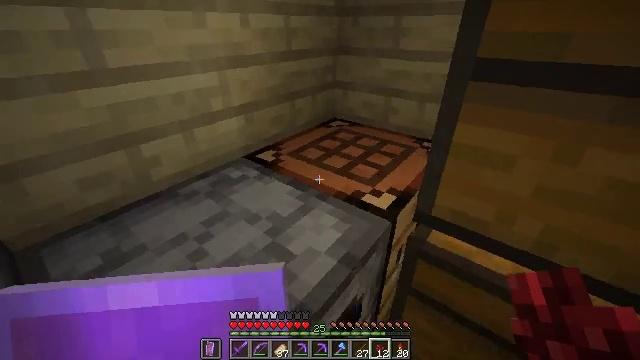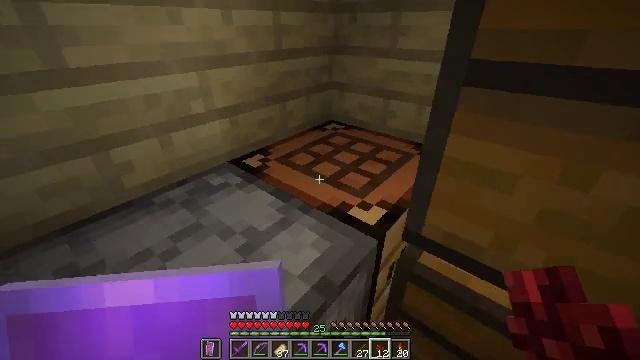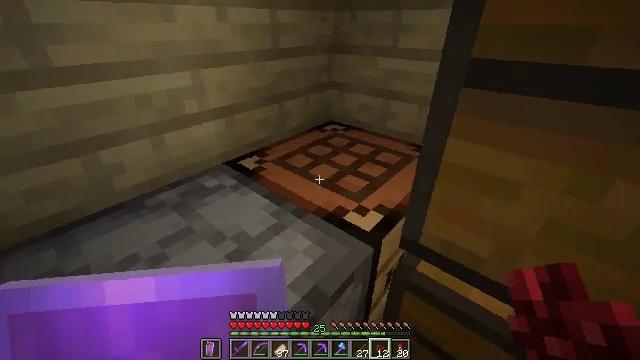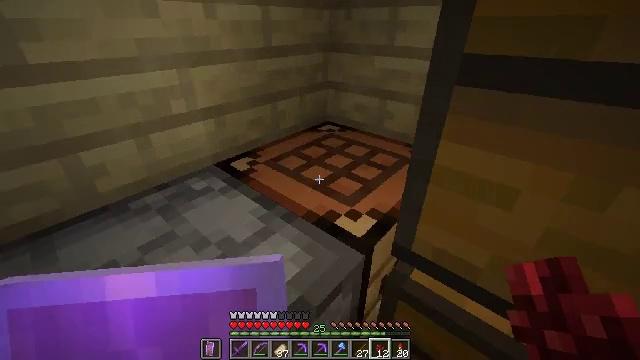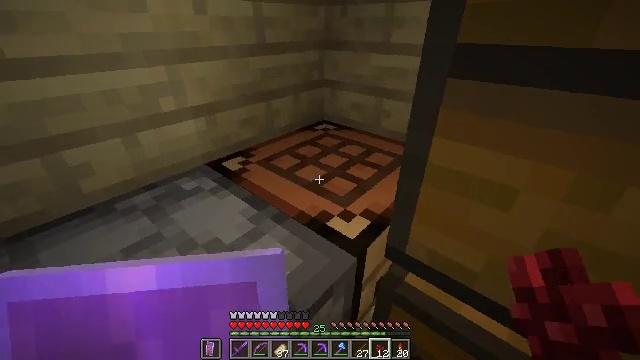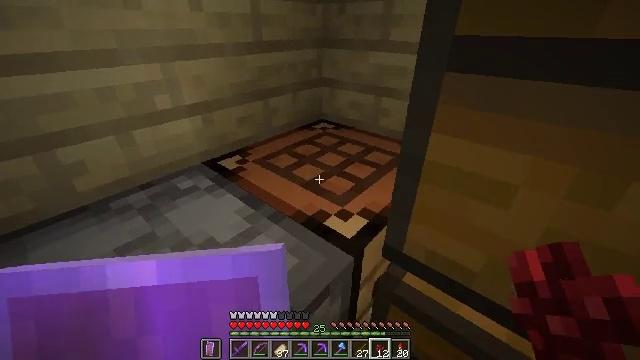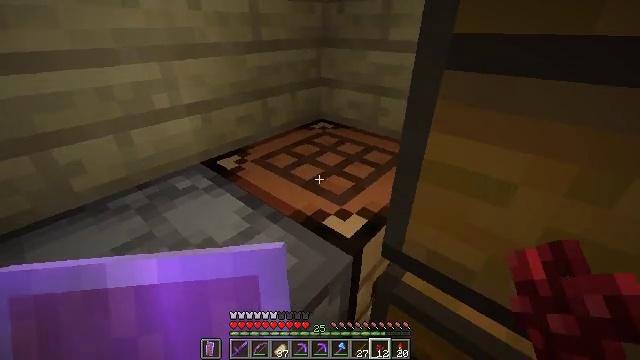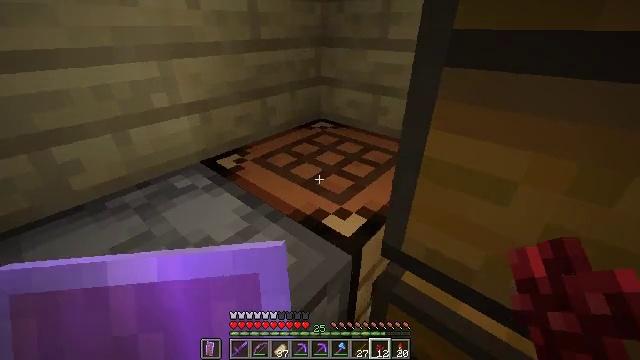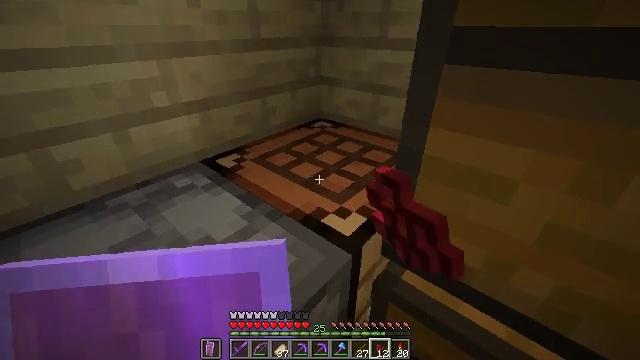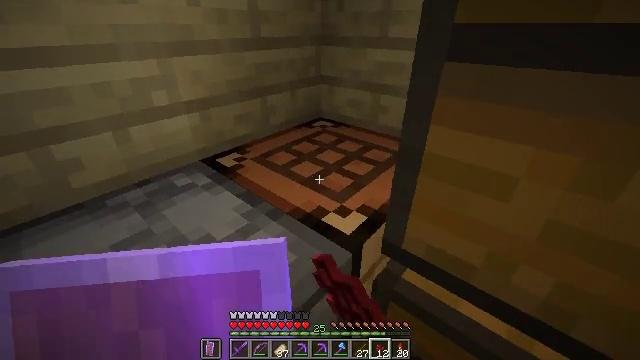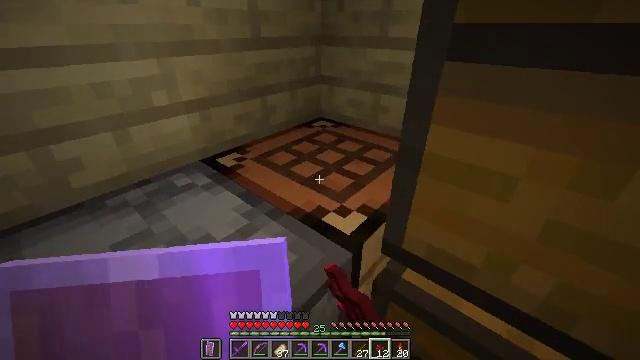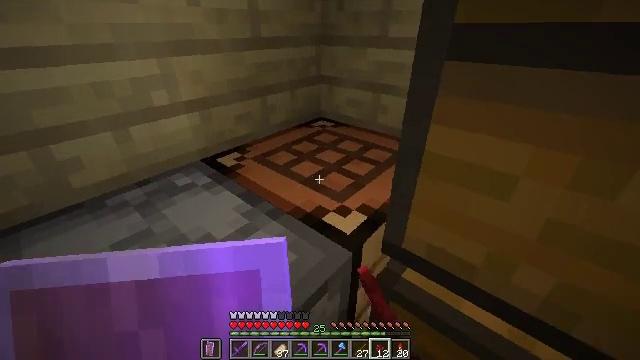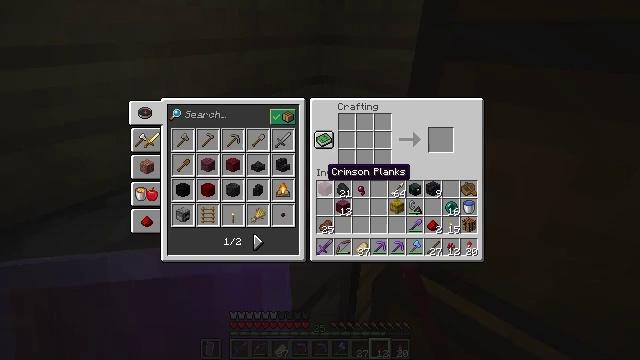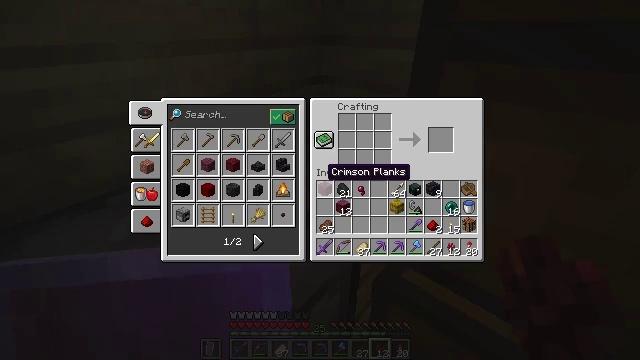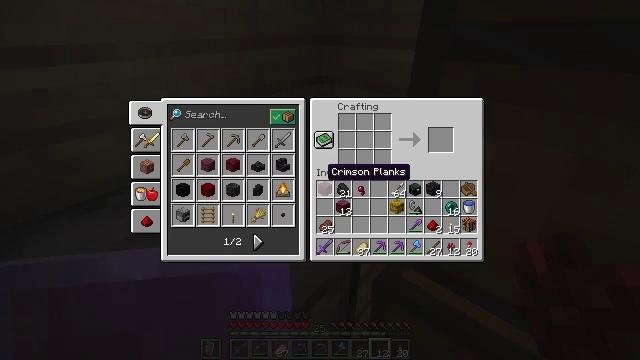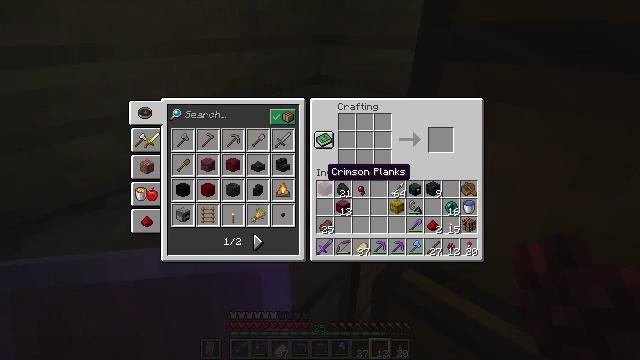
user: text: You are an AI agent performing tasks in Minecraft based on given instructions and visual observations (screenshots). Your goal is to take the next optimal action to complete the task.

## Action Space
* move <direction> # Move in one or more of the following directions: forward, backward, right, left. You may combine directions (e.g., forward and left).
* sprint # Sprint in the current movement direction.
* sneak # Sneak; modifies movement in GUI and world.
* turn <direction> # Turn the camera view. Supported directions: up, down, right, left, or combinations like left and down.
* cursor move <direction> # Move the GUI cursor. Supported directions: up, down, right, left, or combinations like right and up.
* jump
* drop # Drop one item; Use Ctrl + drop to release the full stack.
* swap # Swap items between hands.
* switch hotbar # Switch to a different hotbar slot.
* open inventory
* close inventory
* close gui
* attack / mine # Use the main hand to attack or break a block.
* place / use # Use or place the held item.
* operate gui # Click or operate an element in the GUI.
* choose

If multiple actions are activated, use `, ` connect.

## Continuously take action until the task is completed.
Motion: motion action
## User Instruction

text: Craft sugar in the crafting grid.
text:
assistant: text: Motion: move forward, turn left
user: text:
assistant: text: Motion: no_op
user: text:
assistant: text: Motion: no_op
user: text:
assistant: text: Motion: no_op
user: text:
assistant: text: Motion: no_op
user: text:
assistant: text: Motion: no_op
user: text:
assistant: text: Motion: use / place
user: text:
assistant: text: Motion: use / place
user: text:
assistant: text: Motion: use / place
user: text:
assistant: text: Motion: no_op
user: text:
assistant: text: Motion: no_op
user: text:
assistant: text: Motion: no_op
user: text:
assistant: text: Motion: no_op
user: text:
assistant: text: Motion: no_op
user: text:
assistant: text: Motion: no_op
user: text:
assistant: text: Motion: no_op
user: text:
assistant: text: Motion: no_op
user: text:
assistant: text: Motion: no_op
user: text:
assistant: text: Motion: no_op
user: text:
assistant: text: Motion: turn left
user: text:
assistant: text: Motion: turn left
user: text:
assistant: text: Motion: turn left and up
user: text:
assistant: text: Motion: no_op
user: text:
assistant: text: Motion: no_op
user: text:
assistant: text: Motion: no_op
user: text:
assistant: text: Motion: turn down
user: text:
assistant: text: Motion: turn down
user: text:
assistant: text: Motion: turn down
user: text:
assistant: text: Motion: turn down
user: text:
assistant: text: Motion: turn down